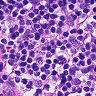
Metastatic tissue present: no